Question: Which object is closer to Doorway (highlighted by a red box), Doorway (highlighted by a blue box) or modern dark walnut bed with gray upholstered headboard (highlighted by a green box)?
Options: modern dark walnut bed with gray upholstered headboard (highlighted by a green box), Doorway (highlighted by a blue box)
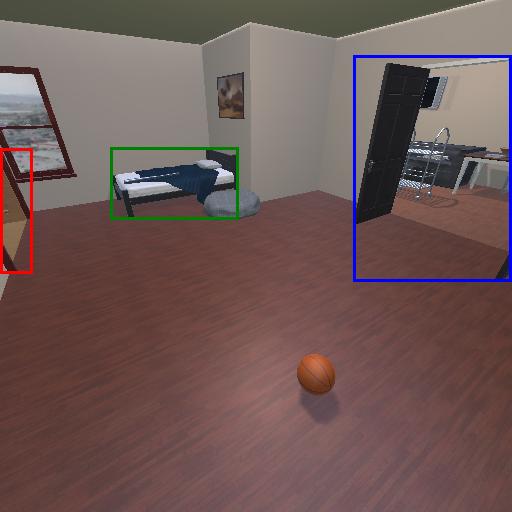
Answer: modern dark walnut bed with gray upholstered headboard (highlighted by a green box)